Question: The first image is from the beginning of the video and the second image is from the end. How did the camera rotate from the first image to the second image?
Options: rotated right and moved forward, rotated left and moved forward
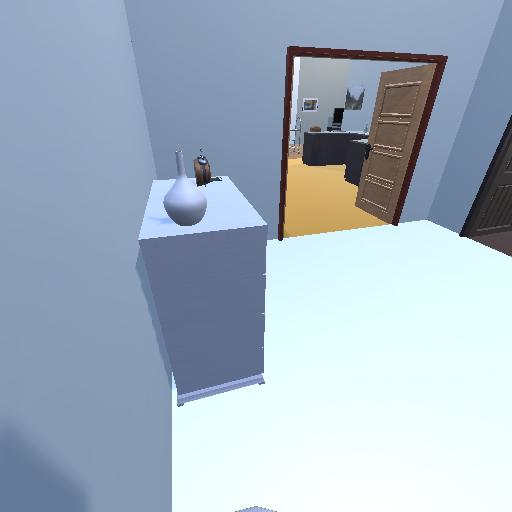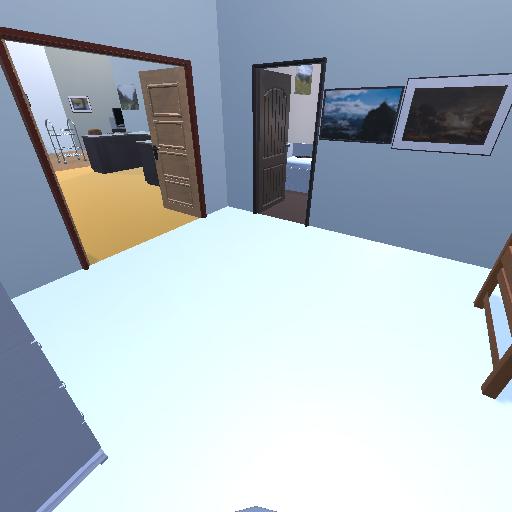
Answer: rotated right and moved forward